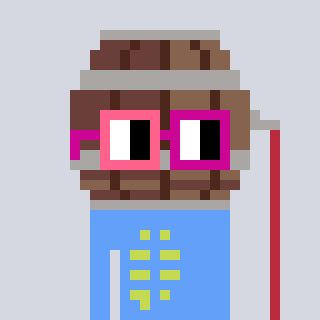
a pixel art character with square pink and red glasses, a wine barrel-shaped head and a blue-colored body on a cool background